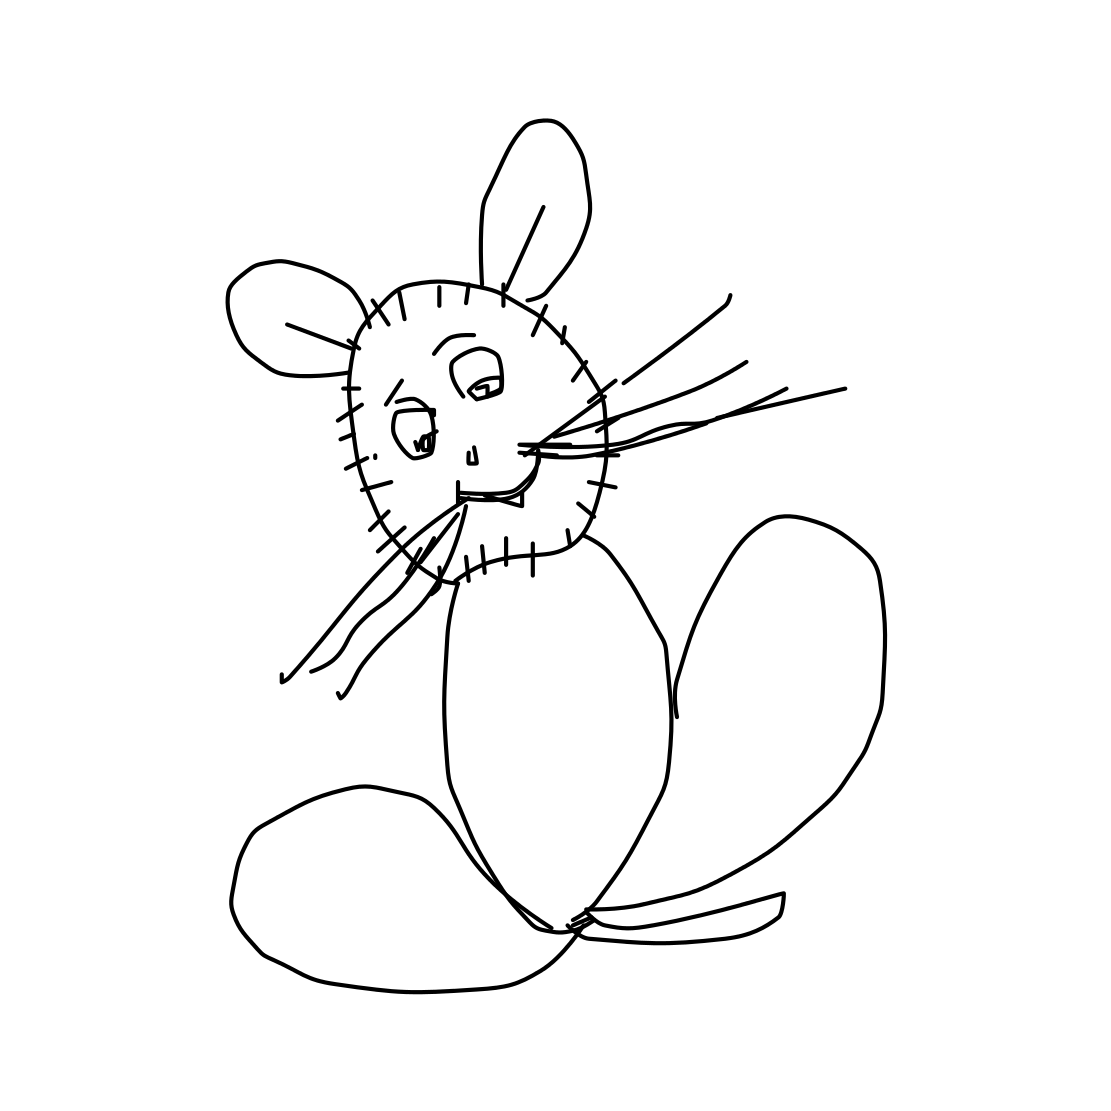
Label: cat